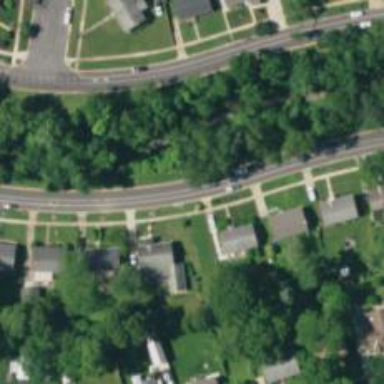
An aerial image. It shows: Residential road with asphalt surface. There is sidewalk on the left side.